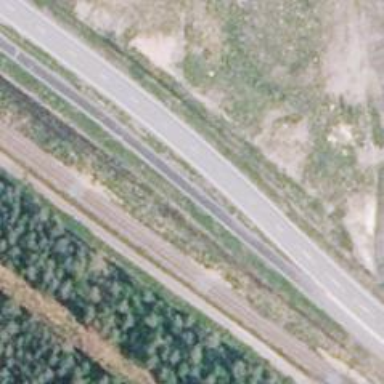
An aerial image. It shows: Asphalt cycleway.